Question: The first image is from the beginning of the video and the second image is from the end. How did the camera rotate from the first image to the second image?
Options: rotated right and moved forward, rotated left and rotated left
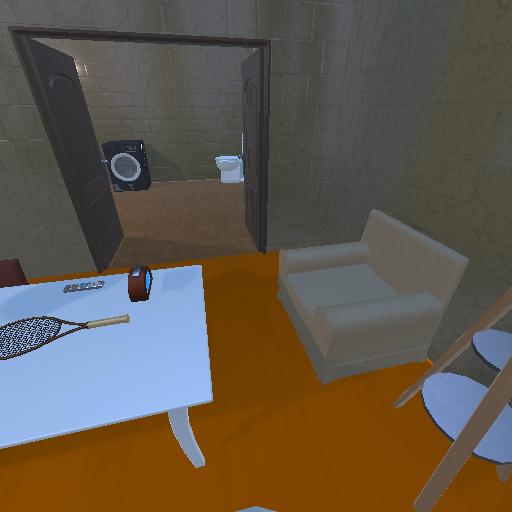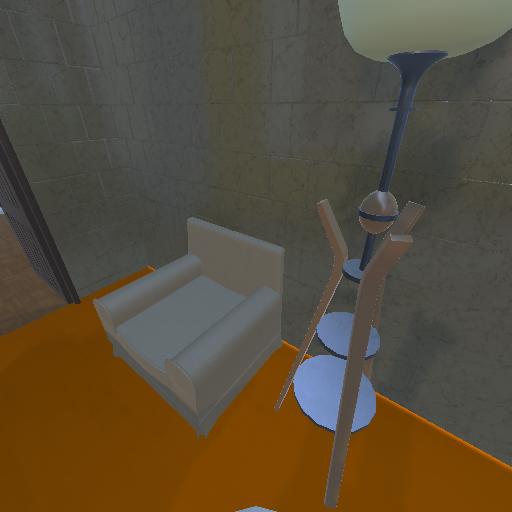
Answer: rotated right and moved forward